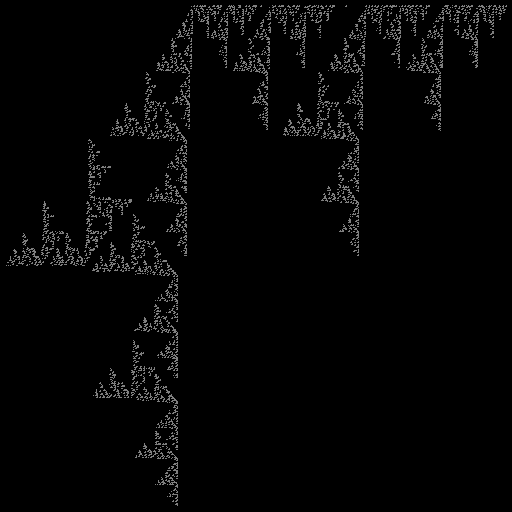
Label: binary